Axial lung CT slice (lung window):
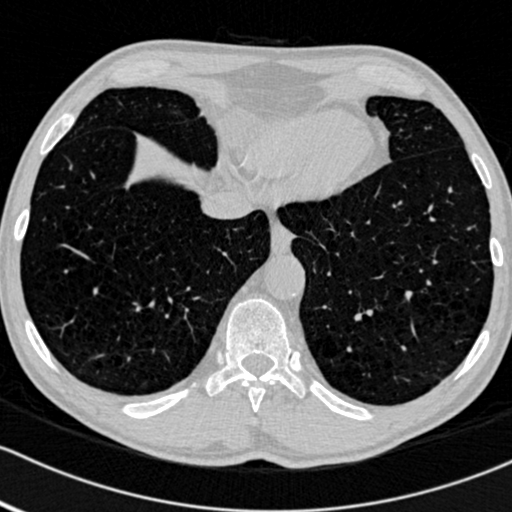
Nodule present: no